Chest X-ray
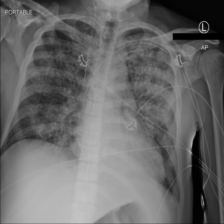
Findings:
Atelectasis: negative
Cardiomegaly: negative
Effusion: negative
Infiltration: negative
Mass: negative
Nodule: negative
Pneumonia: negative
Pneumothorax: negative
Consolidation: negative
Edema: negative
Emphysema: negative
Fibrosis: negative
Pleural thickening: negative
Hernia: negative